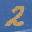
Label: 2